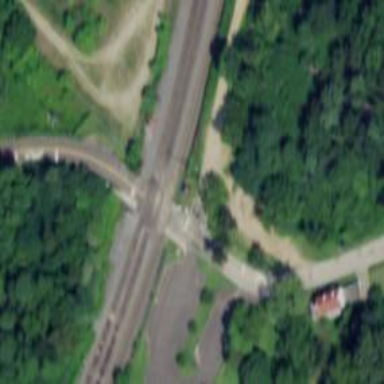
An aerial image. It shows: Level crossing along the railway.